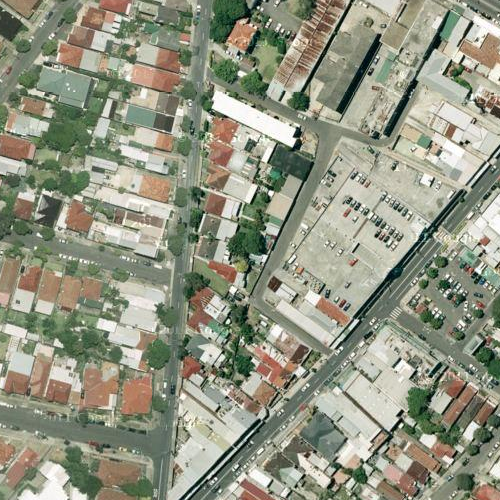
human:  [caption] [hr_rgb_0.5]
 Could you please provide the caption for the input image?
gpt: A residential area with houses arranged neatly and some roads go through this area .

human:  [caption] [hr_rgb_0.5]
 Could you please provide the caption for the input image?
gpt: Many houses are densely arranged while the houses a separated by some roads .

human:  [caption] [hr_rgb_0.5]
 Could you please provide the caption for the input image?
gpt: A residential area with houses arranged neatly while many plants on the roadside .

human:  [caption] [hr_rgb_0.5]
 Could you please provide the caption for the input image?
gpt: Lots of houses with different colours of roofs arranged densely .

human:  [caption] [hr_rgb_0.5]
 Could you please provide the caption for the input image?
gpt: A residential area with houses arranged densely .